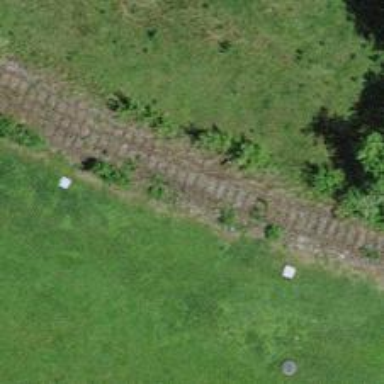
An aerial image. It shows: Railway switch.